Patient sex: F
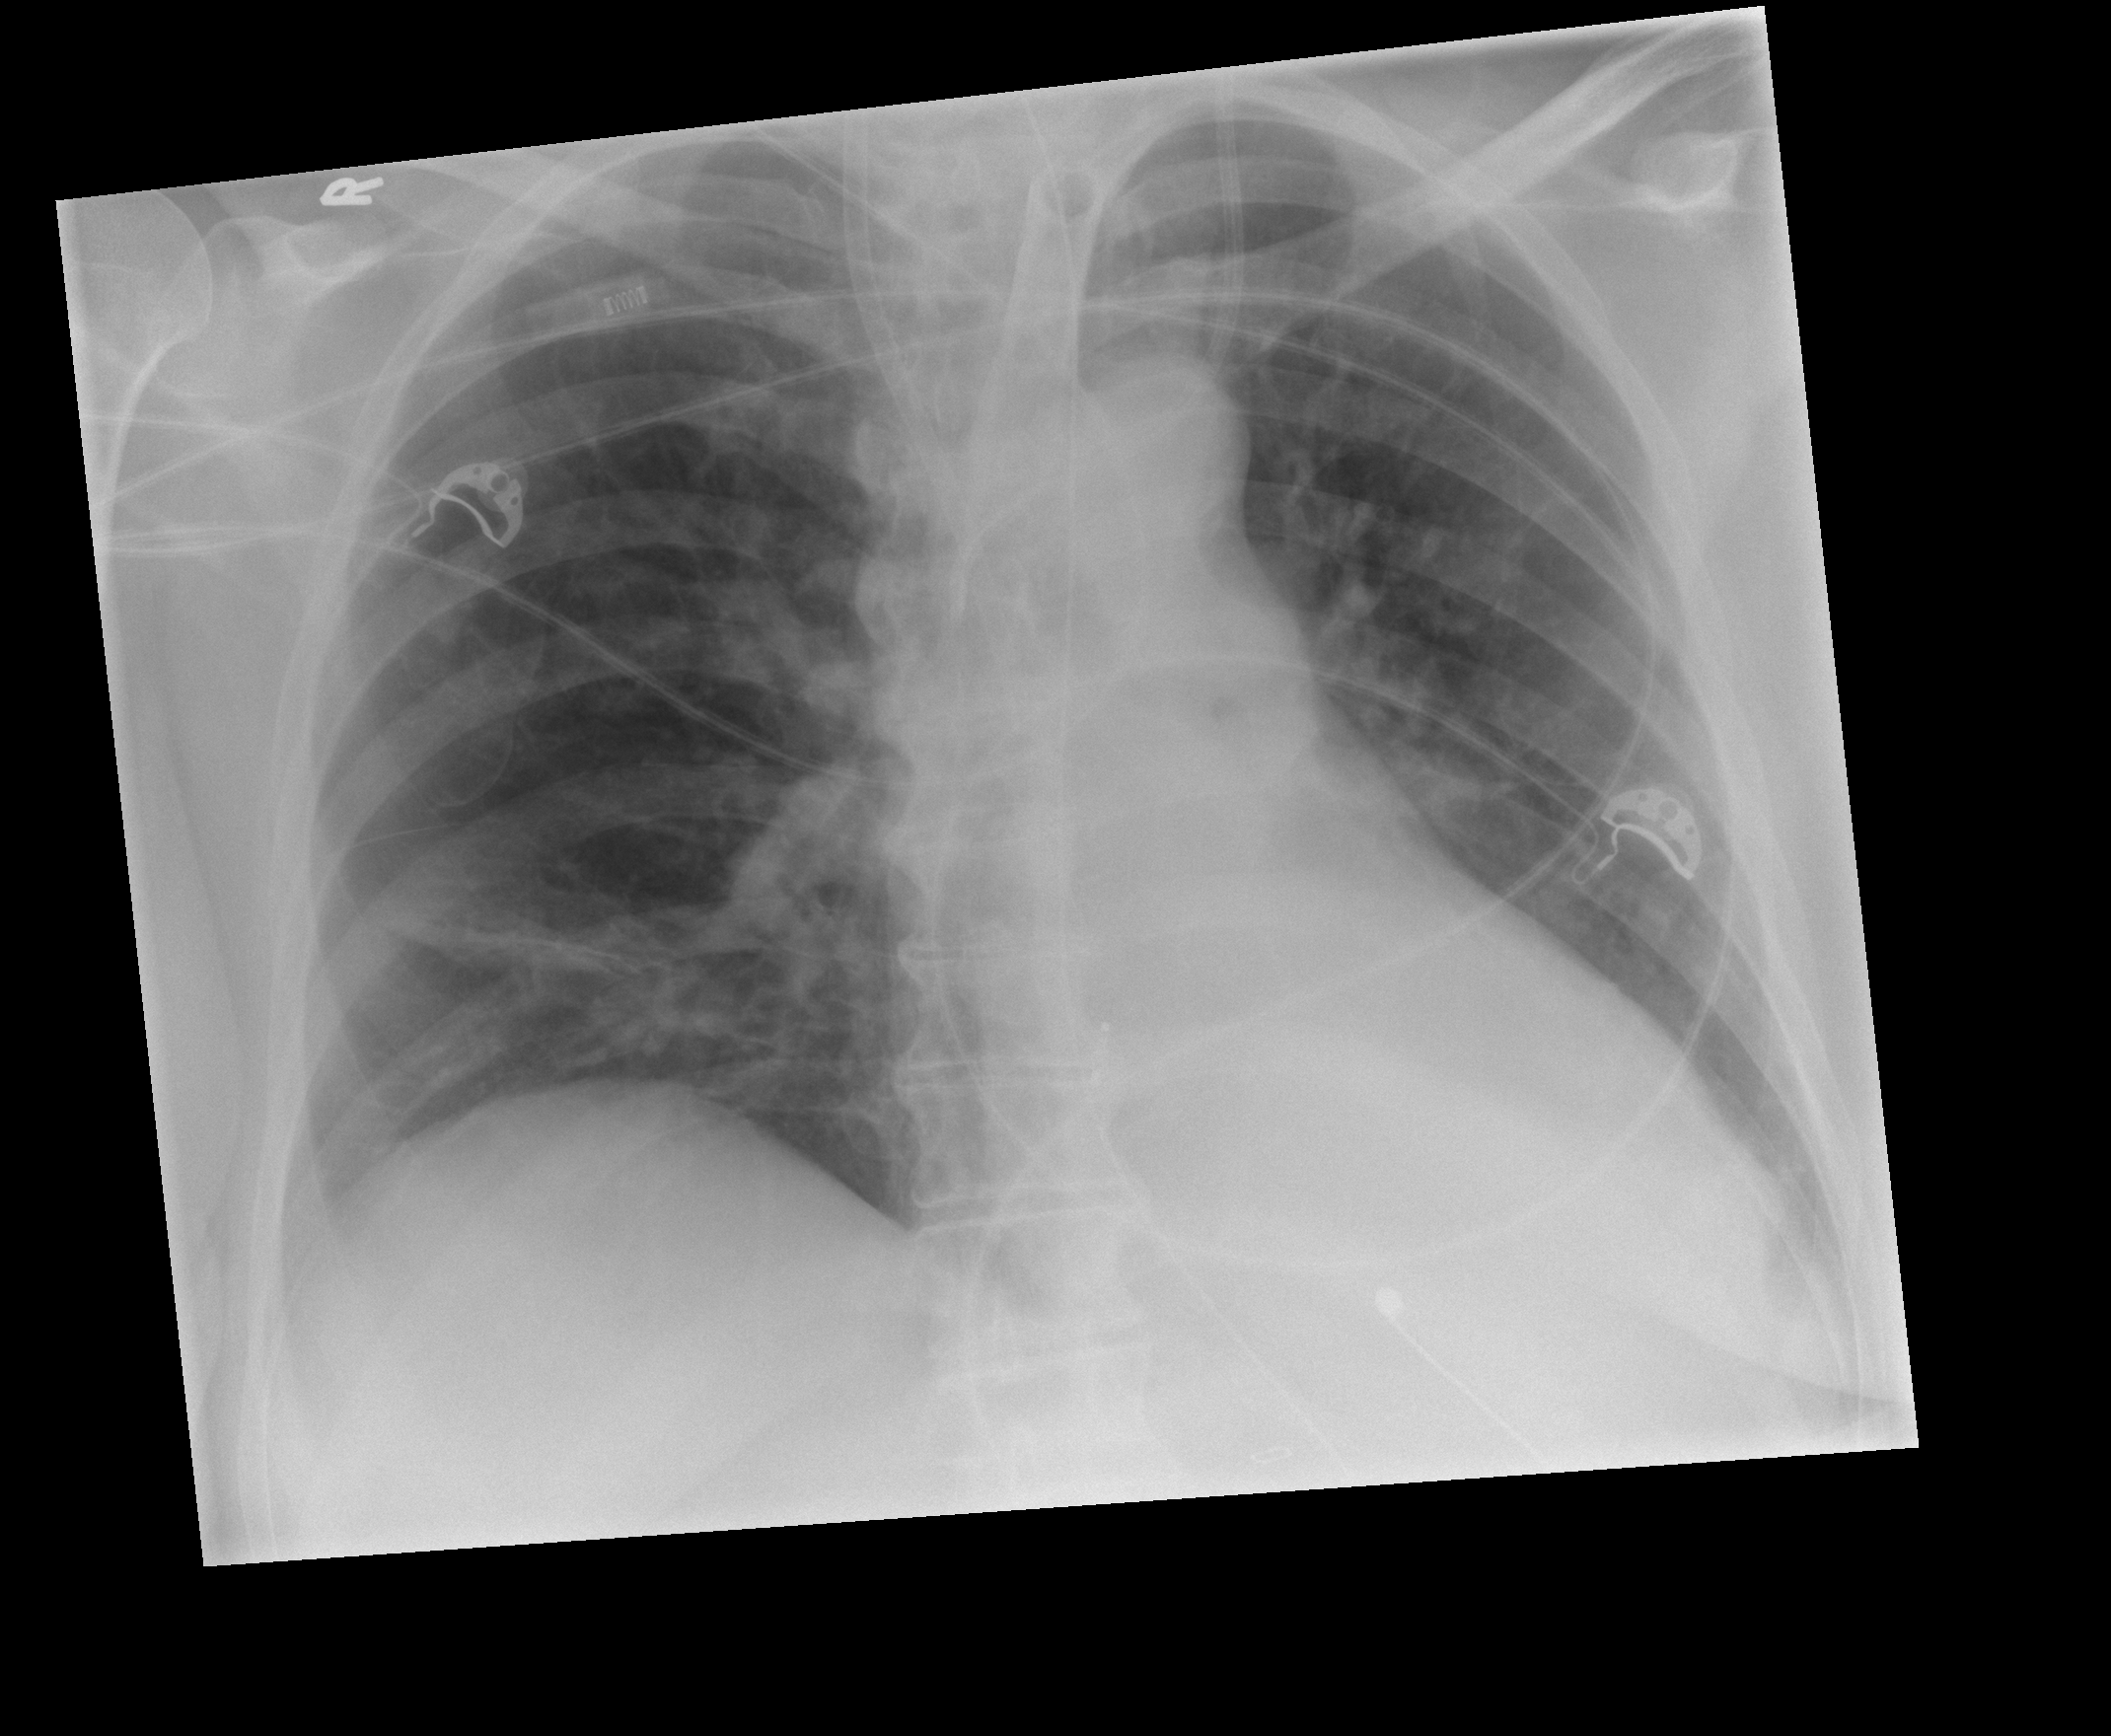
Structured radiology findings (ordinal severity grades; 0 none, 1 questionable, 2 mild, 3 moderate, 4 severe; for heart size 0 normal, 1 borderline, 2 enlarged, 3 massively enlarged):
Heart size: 2
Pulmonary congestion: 0
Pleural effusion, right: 0
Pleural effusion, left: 0
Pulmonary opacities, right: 0
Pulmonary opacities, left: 0
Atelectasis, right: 2
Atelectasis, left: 0